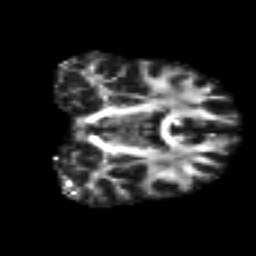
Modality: FA
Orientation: coronal
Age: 34
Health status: ill
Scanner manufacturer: philips
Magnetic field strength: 3 T
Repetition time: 9 s
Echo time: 0.127 s